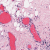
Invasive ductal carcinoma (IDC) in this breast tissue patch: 1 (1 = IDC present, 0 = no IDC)